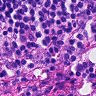
Metastatic tissue present: no